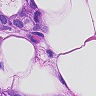
Metastatic tissue present: yes